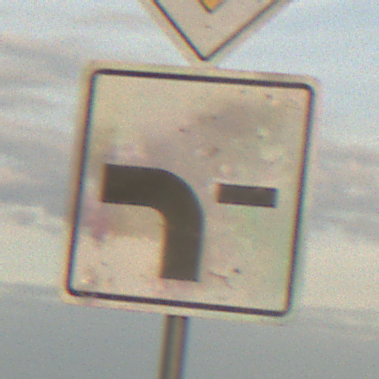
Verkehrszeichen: VerlaufVorfahrtsstrasse6
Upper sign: Vorfahrtsstrasse
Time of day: SunriseSunset
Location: Outdoor (Nature)
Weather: PartlyCloudy
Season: NotSpecified
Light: Natural